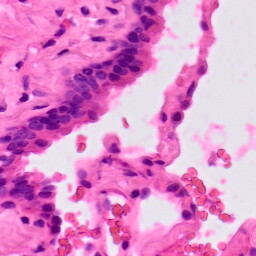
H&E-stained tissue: Lung